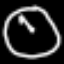
Label: clock